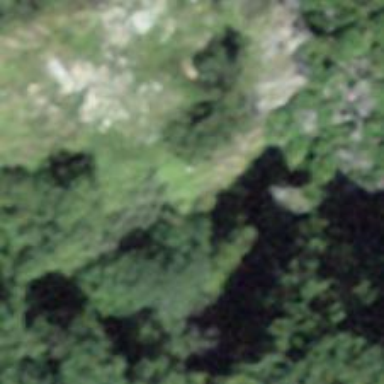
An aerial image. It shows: Cliff in nature.